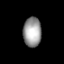
Tissue: lung
Cell type: Endothelial cells
Senescence score: 0.7016
Nuclear area (px): 525
Mean DAPI intensity: 155.314